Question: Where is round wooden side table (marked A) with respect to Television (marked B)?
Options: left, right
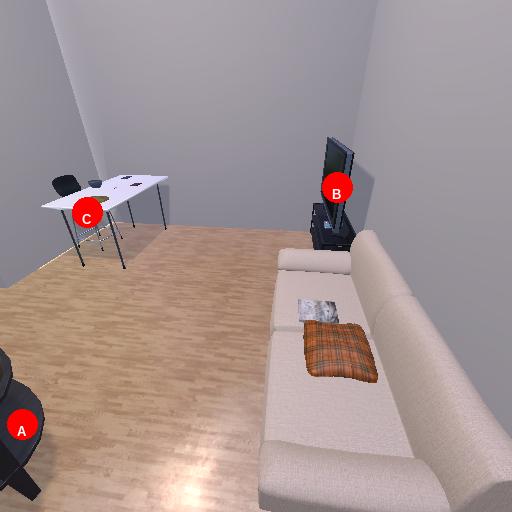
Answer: left